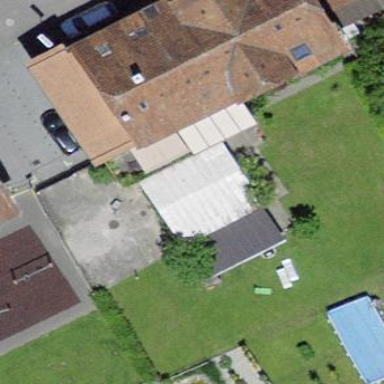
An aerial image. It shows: Garage building.